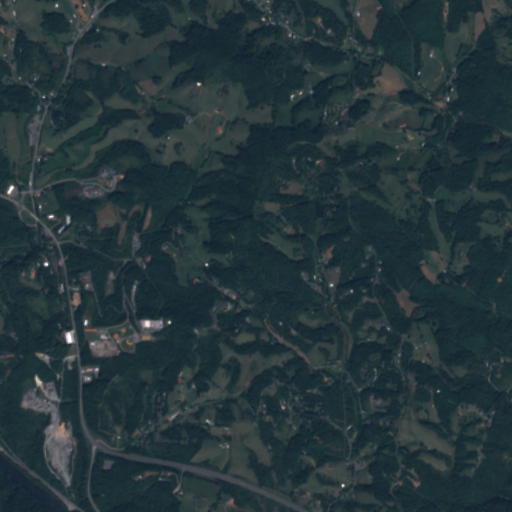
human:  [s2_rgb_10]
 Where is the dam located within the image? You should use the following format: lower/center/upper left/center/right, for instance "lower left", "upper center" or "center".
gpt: The dam is located in the center of the image.
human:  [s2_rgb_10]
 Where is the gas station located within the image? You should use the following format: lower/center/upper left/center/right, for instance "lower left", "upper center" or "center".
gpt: The gas station is located in the lower left of the image.
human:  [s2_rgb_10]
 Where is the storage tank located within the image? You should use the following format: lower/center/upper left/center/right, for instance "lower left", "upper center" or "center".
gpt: The storage tank is located in the center left of the image.
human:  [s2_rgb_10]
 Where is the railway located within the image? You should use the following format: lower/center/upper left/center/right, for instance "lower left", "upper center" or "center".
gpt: The railway is located in the lower left of the image.
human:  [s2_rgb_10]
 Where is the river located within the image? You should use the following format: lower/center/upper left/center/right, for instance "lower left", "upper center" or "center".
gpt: The river is located in the lower left of the image.
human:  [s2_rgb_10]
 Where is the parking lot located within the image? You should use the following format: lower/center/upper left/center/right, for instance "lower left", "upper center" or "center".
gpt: There is no parking lot in the image.